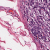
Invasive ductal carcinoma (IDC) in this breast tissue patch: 1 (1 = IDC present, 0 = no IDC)